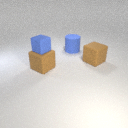
large brown rubber cube in front of large brown rubber cube